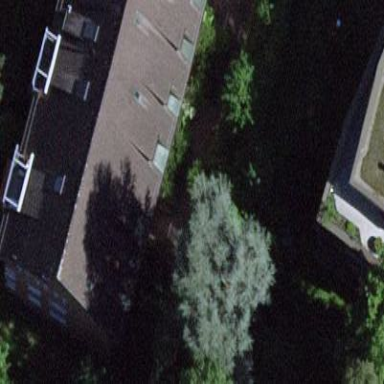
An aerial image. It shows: Image showing building with apartments.